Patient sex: M
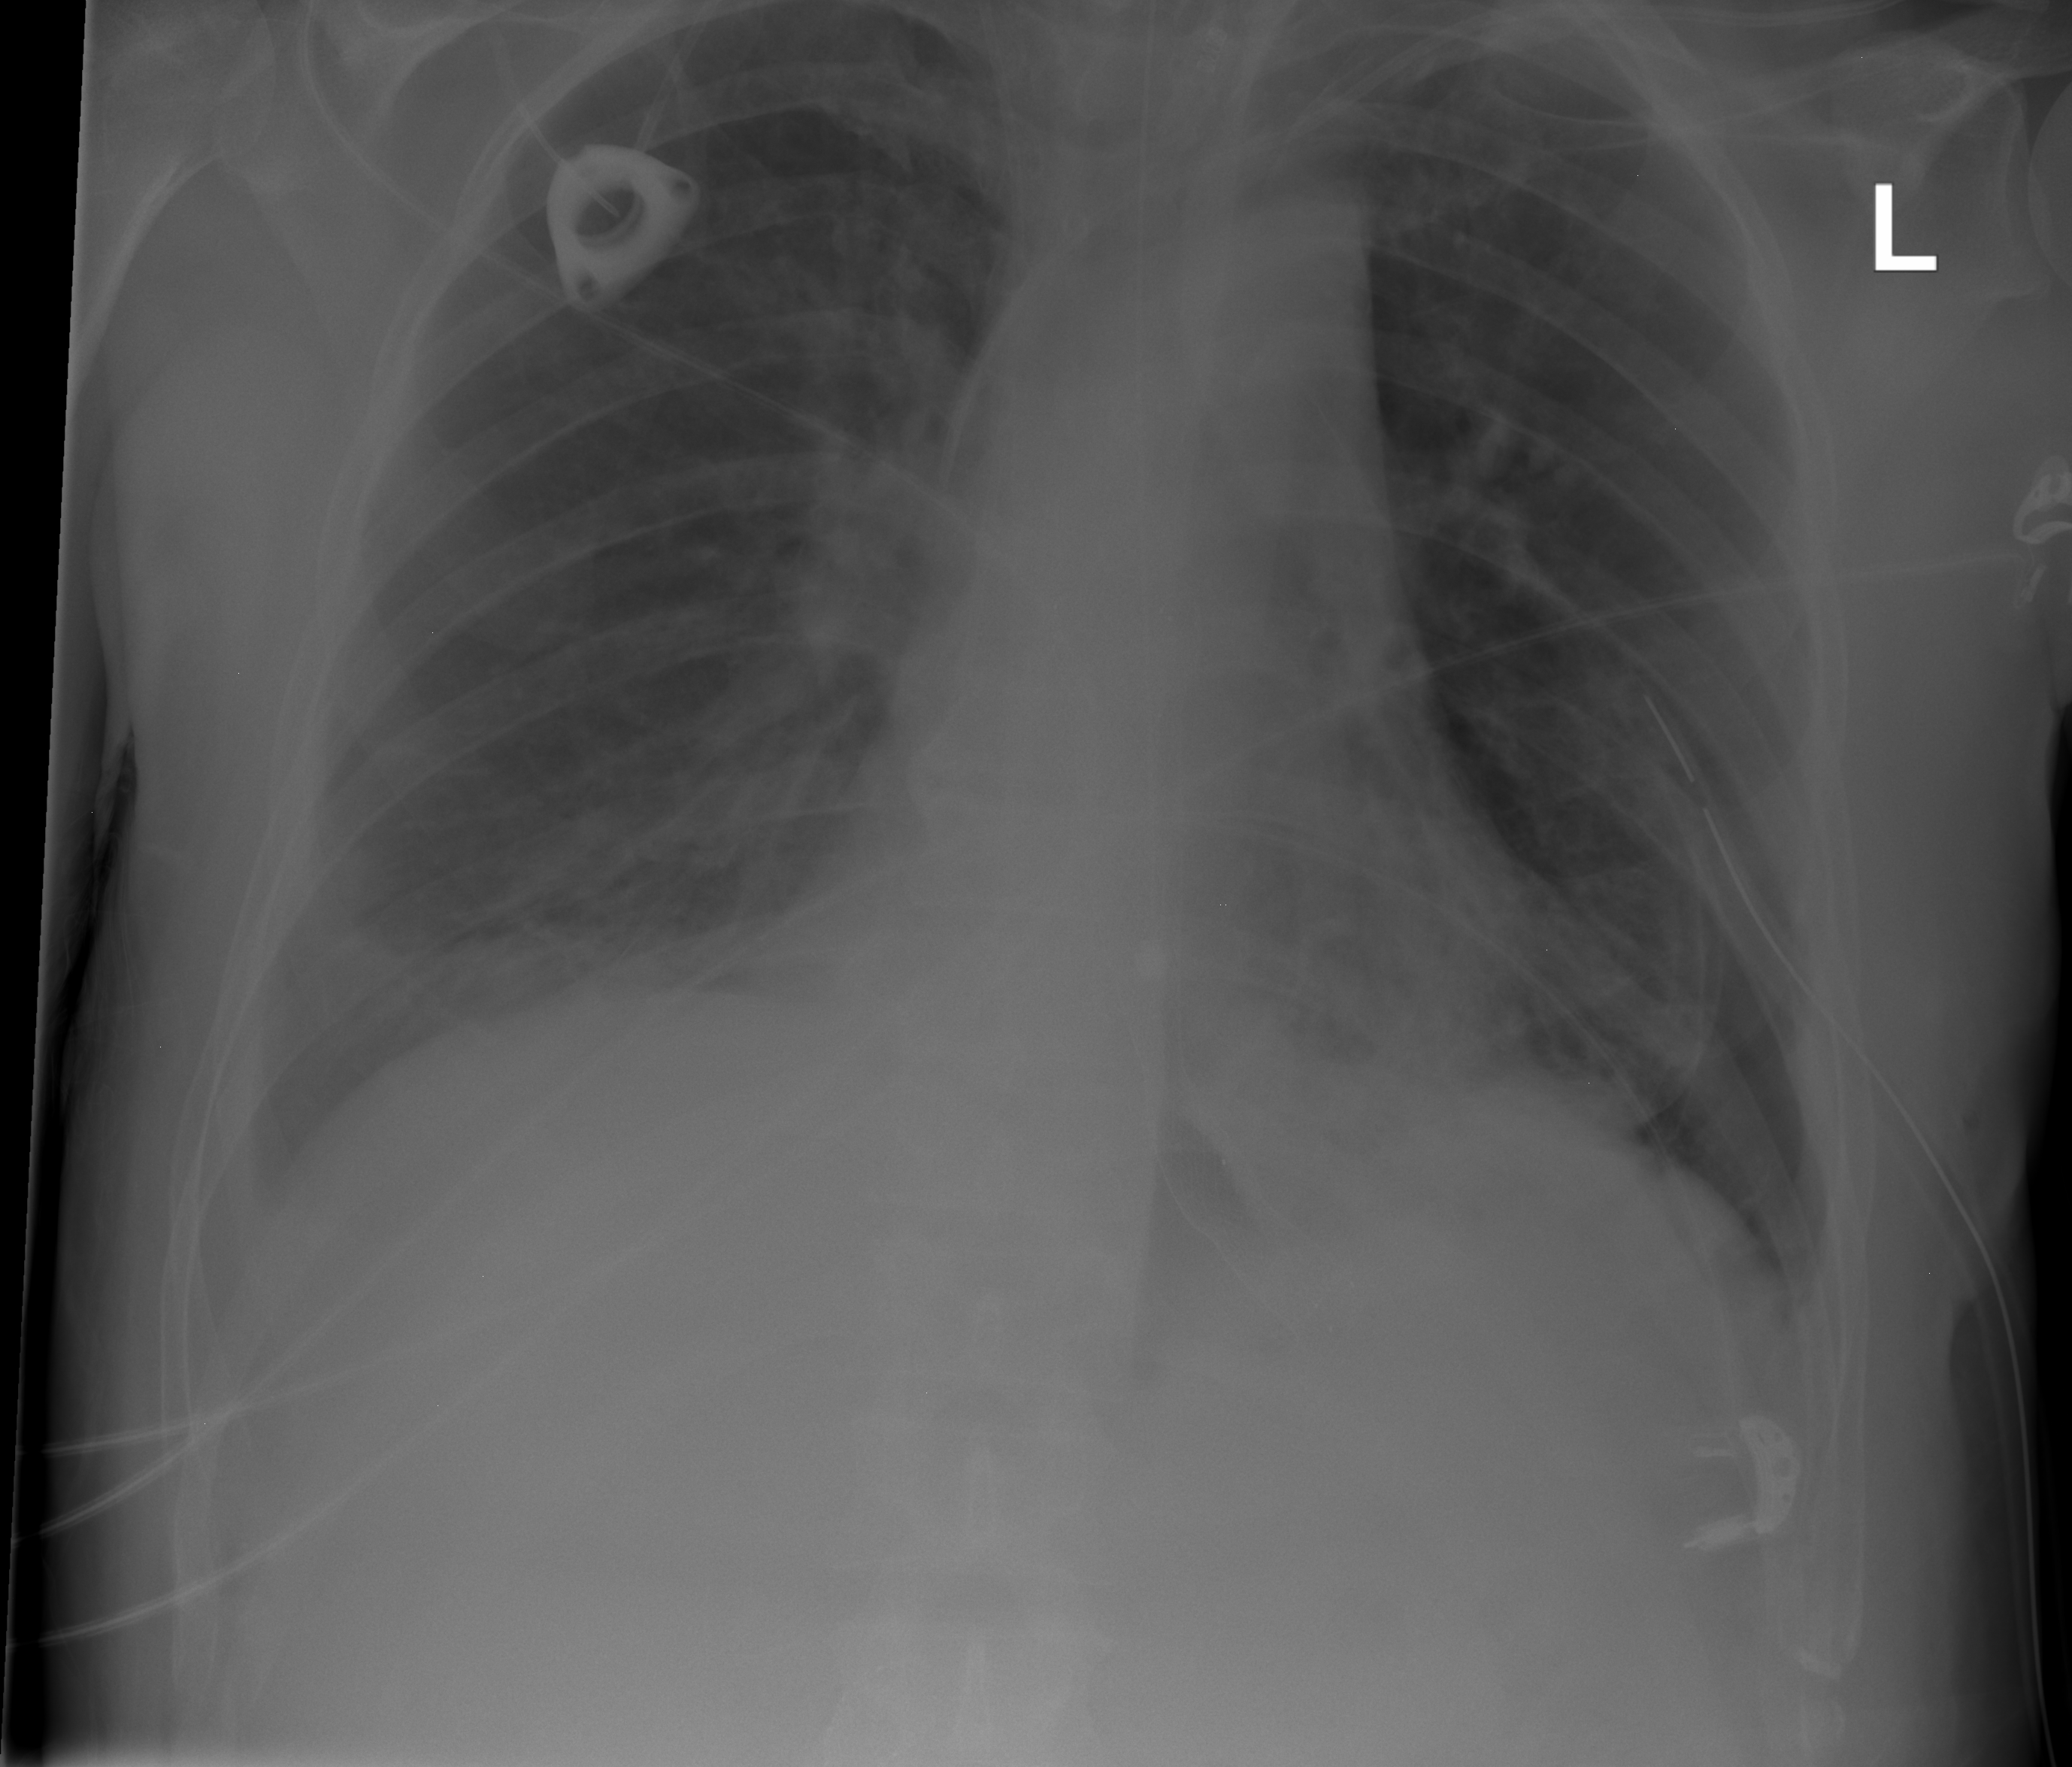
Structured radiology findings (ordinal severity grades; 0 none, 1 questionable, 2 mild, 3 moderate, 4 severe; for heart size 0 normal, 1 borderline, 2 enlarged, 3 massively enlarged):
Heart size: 0
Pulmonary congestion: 0
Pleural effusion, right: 0
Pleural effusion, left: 0
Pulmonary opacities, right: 2
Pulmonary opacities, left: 0
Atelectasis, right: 0
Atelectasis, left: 2